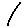
Label: line